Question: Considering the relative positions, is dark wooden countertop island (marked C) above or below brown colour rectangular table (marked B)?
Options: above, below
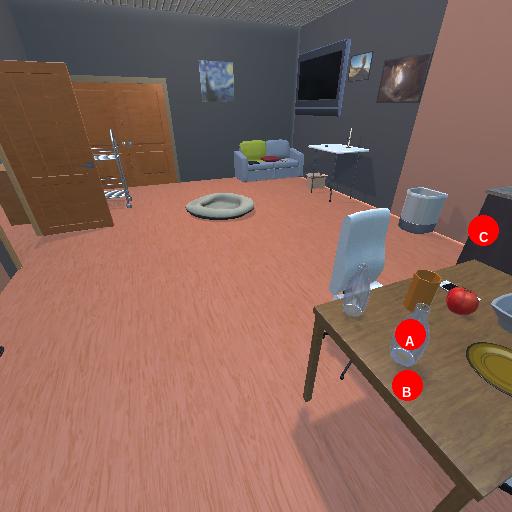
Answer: above